Field crop: maize
Growth stage: 2
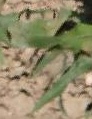
Species: maize